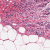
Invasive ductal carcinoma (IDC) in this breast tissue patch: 0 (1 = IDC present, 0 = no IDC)